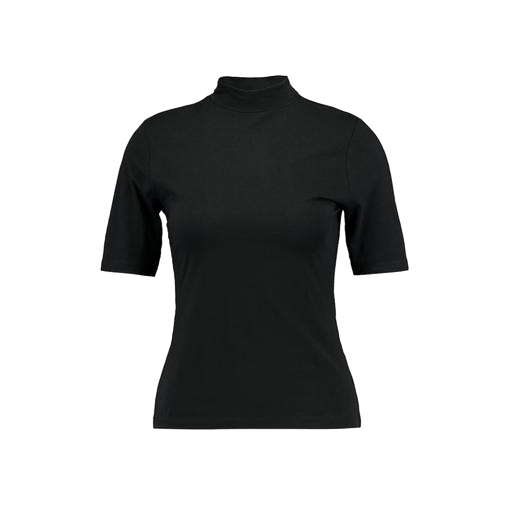
black high neck t-shirt, mid t-shirt, high-neck ribbed-jersey t-shirt, white background